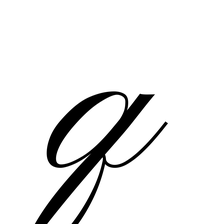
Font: PinyonScript-Regular